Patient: sex M, age 50
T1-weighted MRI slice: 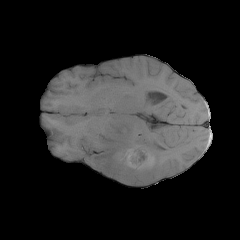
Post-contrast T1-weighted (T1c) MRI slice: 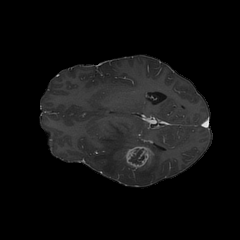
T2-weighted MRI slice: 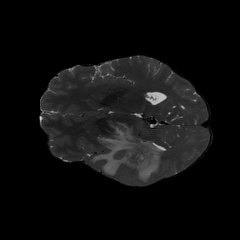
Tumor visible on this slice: yes
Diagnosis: Glioblastoma, IDH-wildtype
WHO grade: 4